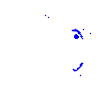
Particle: pion